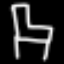
Label: chair